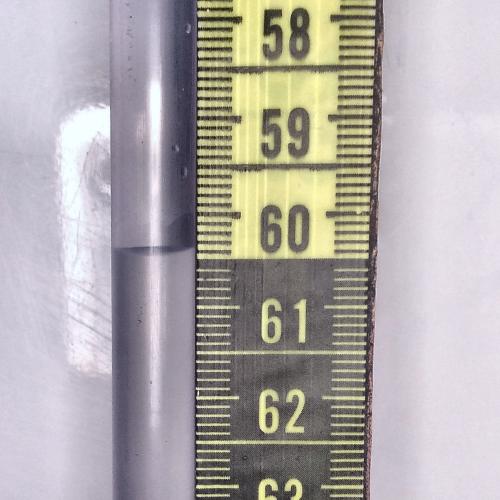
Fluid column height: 60.4 cm